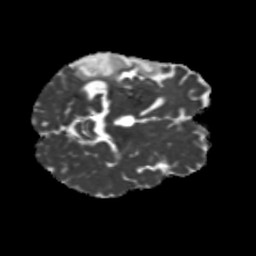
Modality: MD
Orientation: axial
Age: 54
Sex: female
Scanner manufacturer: siemens
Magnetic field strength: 3 T
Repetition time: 5.25 s
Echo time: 0.08 s